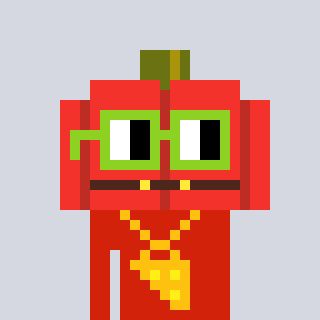
a pixel art character with square light green glasses, a pumpkin-shaped head and a red-colored body on a cool background